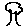
Label: tree